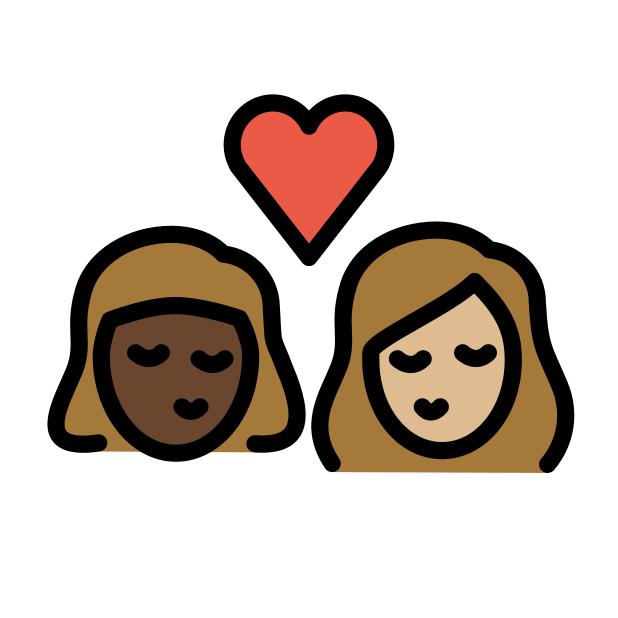
kiss: woman, woman, dark skin tone, medium-light skin tone